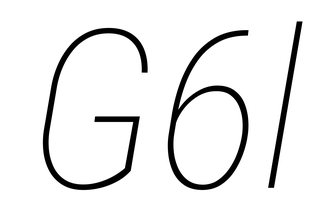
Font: Roboto-Italic_Condensed_Thin_Italic